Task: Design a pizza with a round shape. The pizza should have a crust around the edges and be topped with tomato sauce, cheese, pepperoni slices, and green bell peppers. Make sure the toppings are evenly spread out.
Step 49:
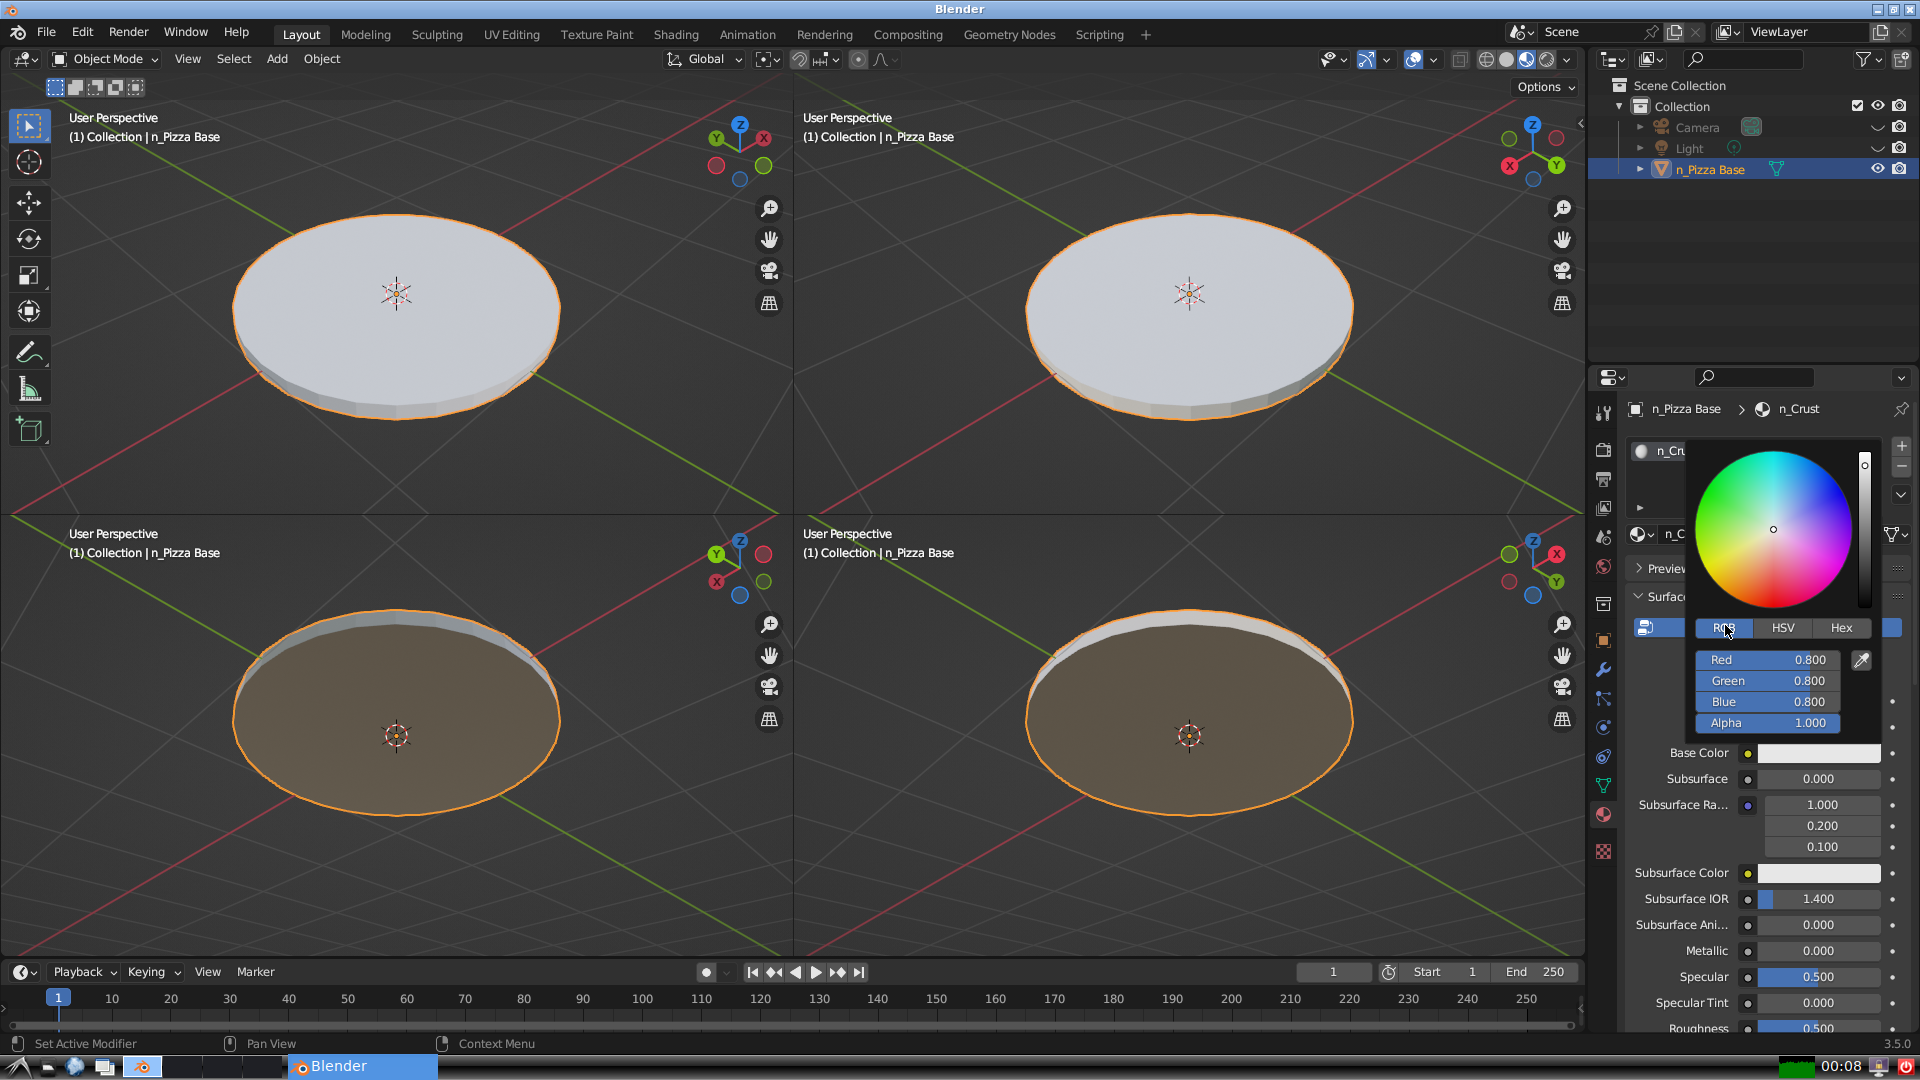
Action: {"mouse_move": [1770, 658]}